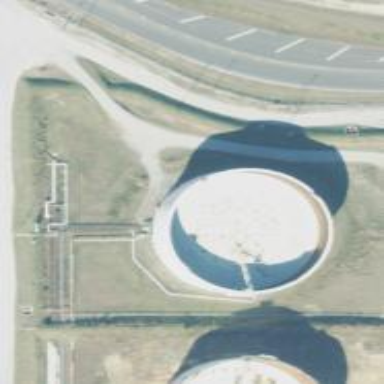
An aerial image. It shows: Storage tank building.